Field crop: maize
Growth stage: 1
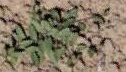
Species: convolvulus